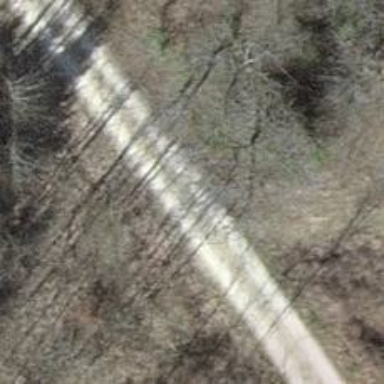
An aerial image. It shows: Gravel track with grade2 quality.